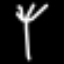
Label: fork